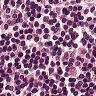
Metastatic tissue present: no